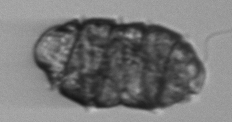
Label: Margalefidinium